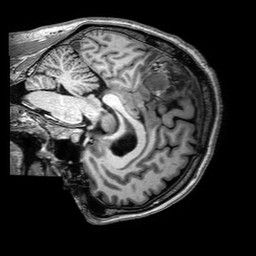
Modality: T1w
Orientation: sagittal
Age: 44
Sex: male
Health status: ill
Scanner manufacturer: philips
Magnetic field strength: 3 T
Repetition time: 0.006619 s
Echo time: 0.002986 s